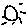
Label: sun